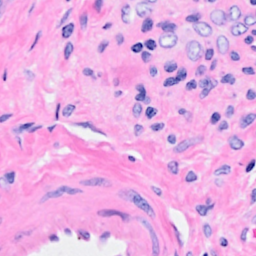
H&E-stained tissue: Breast